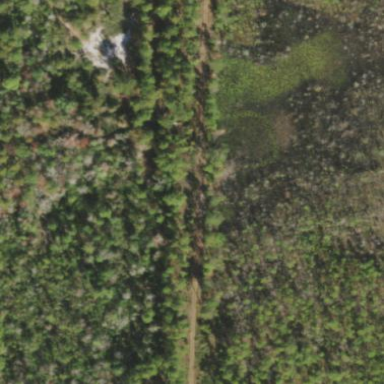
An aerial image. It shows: Swamp in wetland area.